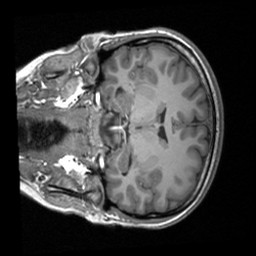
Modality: T1w
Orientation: coronal
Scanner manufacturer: siemens
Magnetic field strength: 3 T
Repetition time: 1.9 s
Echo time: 0.00226 s